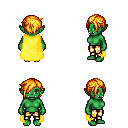
a pixel art fantasy rpg character, female body template, orc, green skin, yellow cape, gold greaves, light blonde pixie cut hairstyle, four views (front, back, left, right), 2x2 character sprite sheet, small pixel art, hard edges, no anti-aliasing